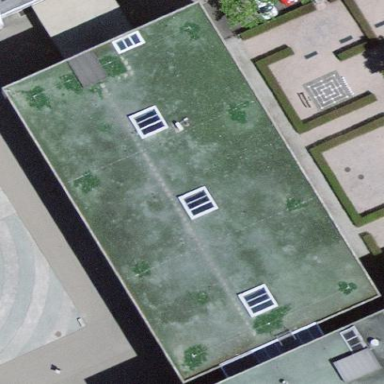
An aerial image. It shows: Hospital building with flat roof.